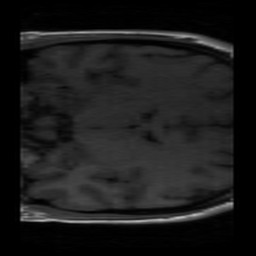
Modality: T1w
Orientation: coronal